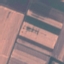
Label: AnnualCrop